Question: I currently only have the create view for my Album class:
'''
@model MvcApplication1.Models.AlbumViewModel
@{
ViewBag.Title = "Index";
}
<h2>Index</h2>
<script src="@Url.Content("~/Scripts/jquery.validate.min.js")" type="text/javascript"></script>
<script src="@Url.Content("~/Scripts/jquery.validate.unobtrusive.min.js")" type="text/javascript"></script>
@using (Html.BeginForm()) {
@Html.ValidationSummary(true)
<fieldset>
<legend>AlbumViewModel</legend>
<p>
@Html.LabelFor(model => model.GenreId)
@Html.DropDownListFor(x => x.GenreId, new SelectList(Model.Genres, "GenreId", "name"))
</p>
<p>
@Html.LabelFor(model => model.ArtistId)
@Html.DropDownListFor(x => x.ArtistId, new SelectList(Model.Artists, "ArtistId", "Name"))
</p>
<p>
<input type="submit" value="Create" />
</p>
</fieldset>
}
<div>
@Html.ActionLink("Back to List", "Index")
</div>
'''
I've been told that it's convention to use the EditorFor for both creating and editing in order to save time in the future.
So my view would end up looking like this:
'''
@model MvcApplication1.Models.AlbumViewModel
@{
ViewBag.Title = "Index";
}
<h2>Index</h2>
<script src="@Url.Content("~/Scripts/jquery.validate.min.js")" type="text/javascript"></script>
<script src="@Url.Content("~/Scripts/jquery.validate.unobtrusive.min.js")" type="text/javascript"></script>
@Html.EditorForModel
<div>
@Html.ActionLink("Back to List", "Index")
</div>
'''
Is this correct? How and where do I declare and write this up in my solution?
Edit:
I have this in my main Account/Register view:
'''
@model Models.RegisterViewModel
@{
ViewBag.Title = "Register";
}
<h2>Register</h2>
<script src="@Url.Content("~/Scripts/jquery.validate.min.js")" type="text/javascript"></script>
<script src="@Url.Content("~/Scripts/jquery.validate.unobtrusive.min.js")" type="text/javascript"></script>
@using (Html.BeginForm()) {
@Html.ValidationSummary(true)
<fieldset>
<legend>RegisterViewModel</legend>
@Html.EditorFor(model => model.RegisterModel)
@Html.EditorFor(model => model.Cities)
@Html.EditorFor(model => model.Countries)
<p>
<input type="submit" value="Create" />
</p>
</fieldset>
}
'''
And in my EditorTemplate:

'''
@model Fooer.WebUI.Models.RegisterModel
THIS IS A TEST.
'''
Yet it doesn't render that dummy text at all. It render the default controls for the model.
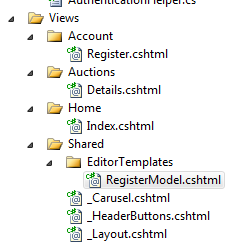
Answer: You would add your partial as a file under '~/Views/Shared/EditorTemplates/'.
Brad Wilson's blog post on the subject of <URL> has all the information you need.